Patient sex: M
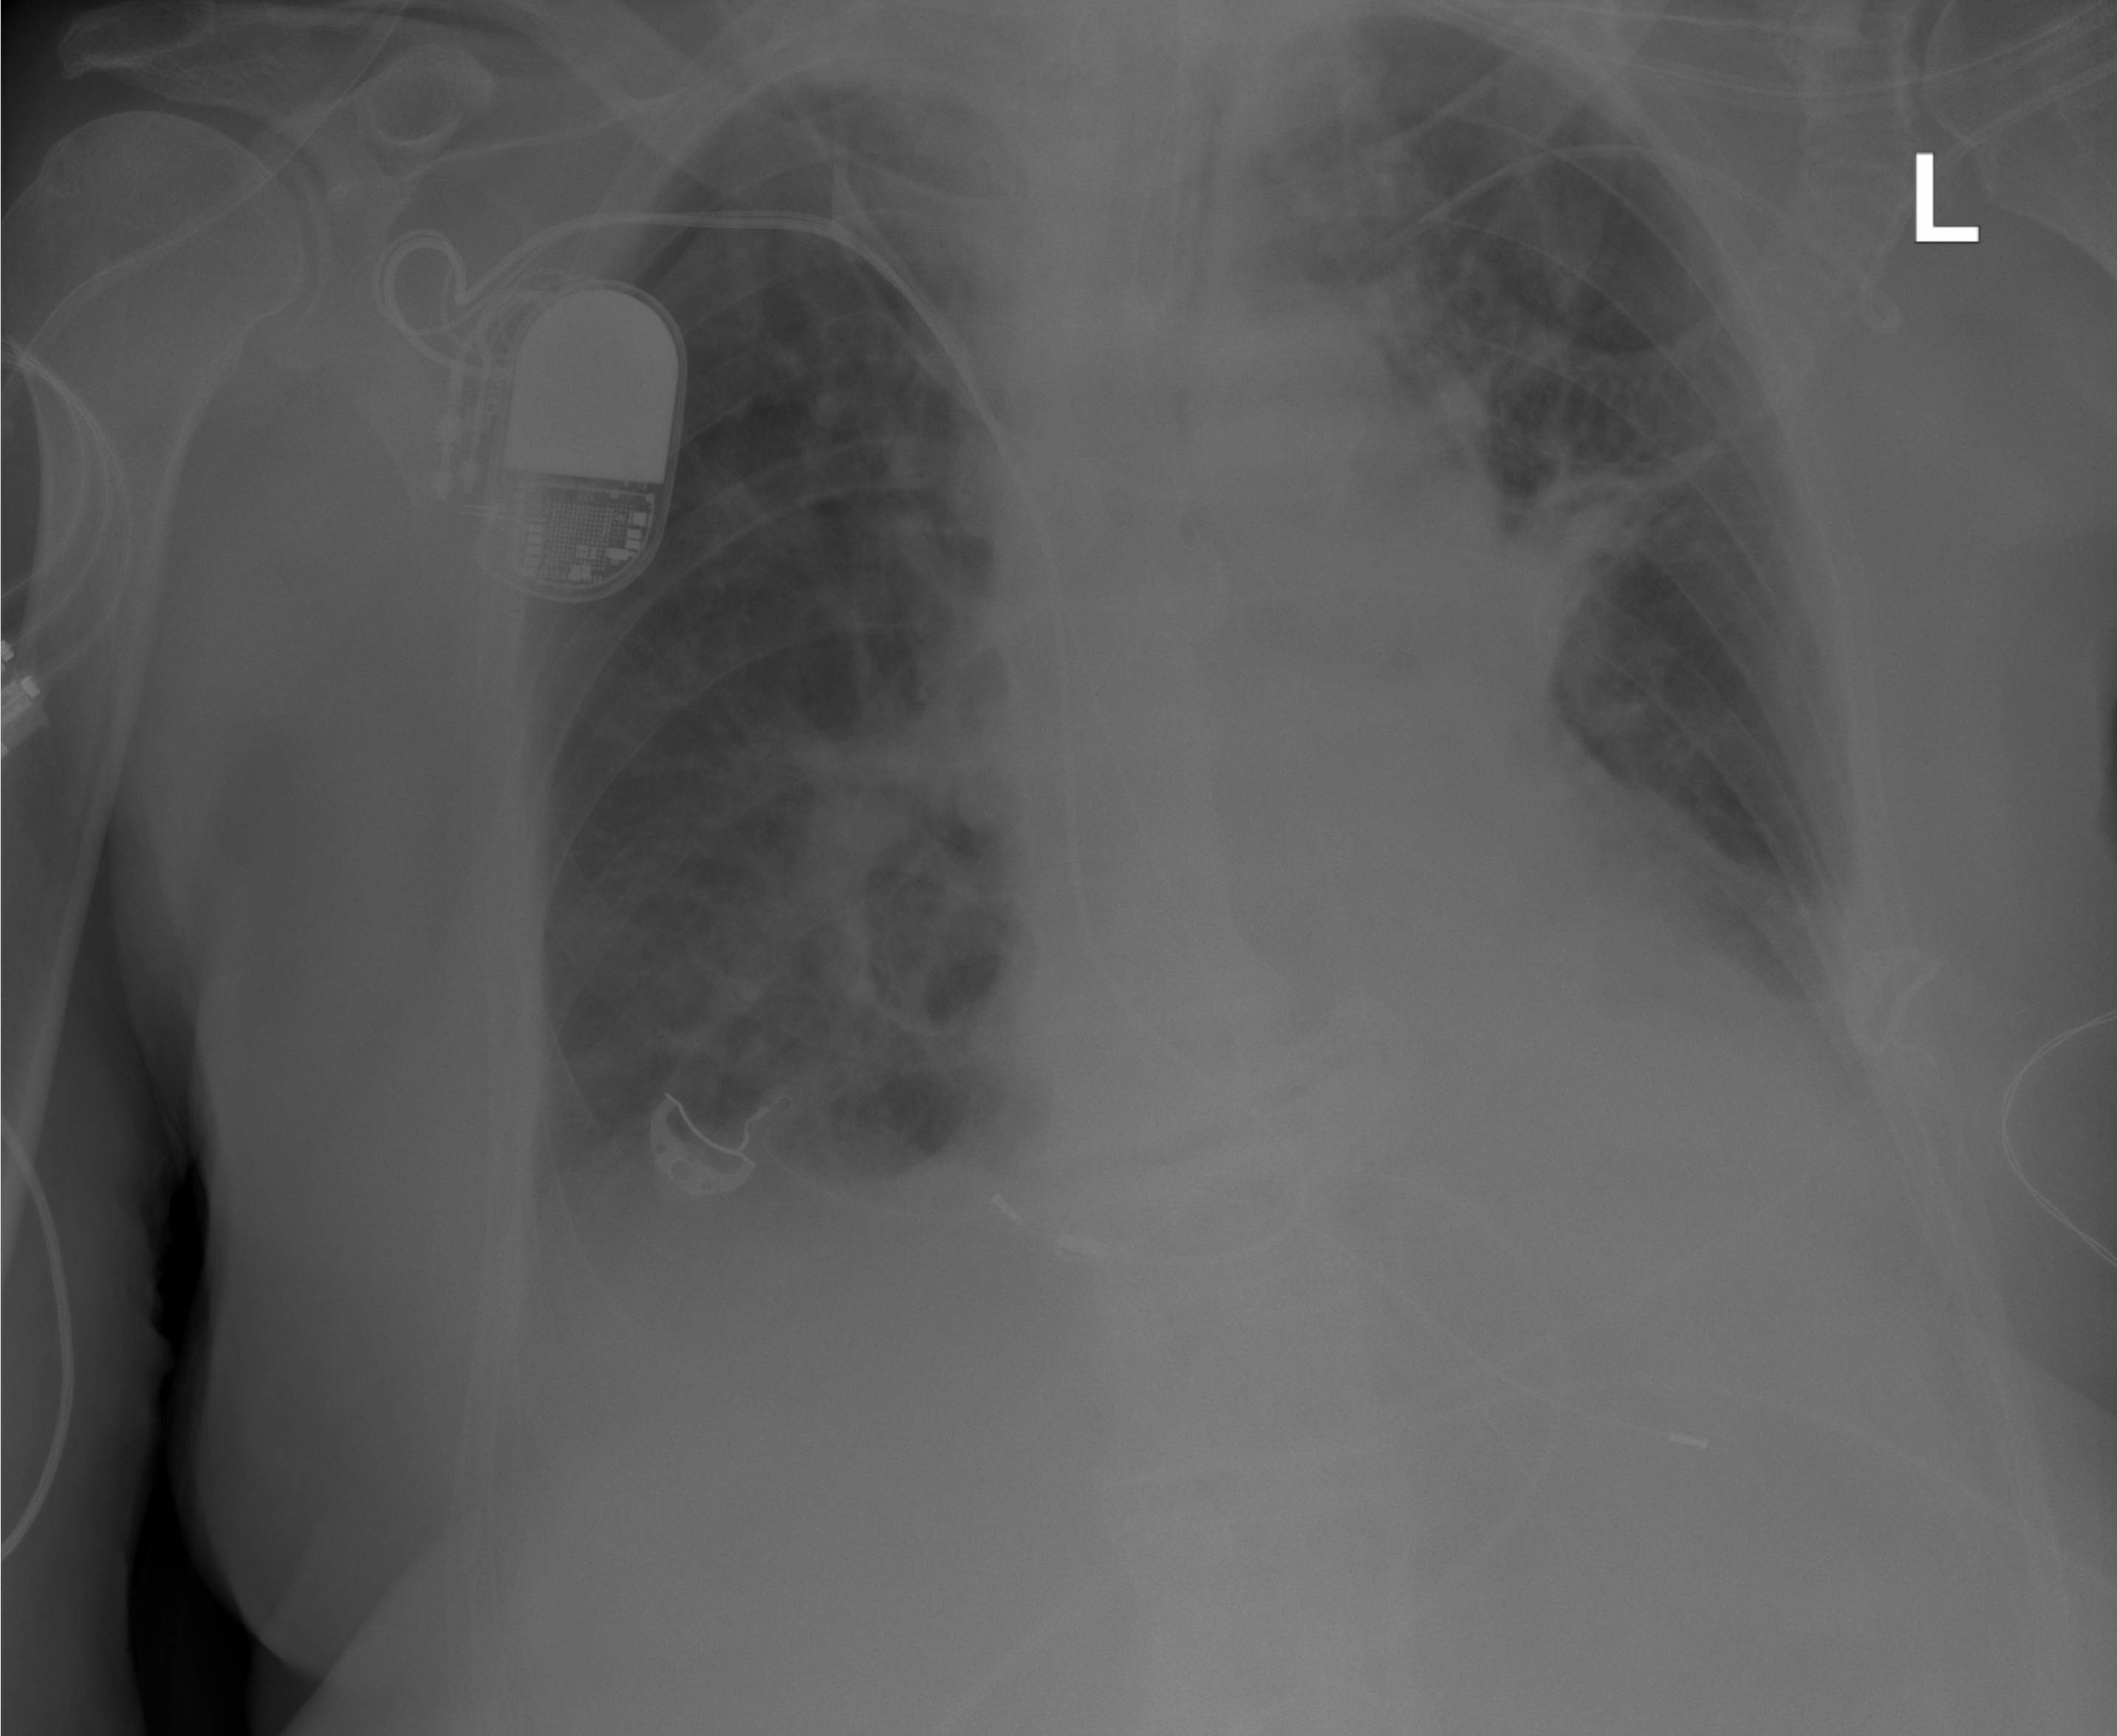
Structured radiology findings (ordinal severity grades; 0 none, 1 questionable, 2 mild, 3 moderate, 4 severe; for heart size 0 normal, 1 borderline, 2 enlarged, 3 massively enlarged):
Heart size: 2
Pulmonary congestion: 2
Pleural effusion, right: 2
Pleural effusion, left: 2
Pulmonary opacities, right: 2
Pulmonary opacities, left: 3
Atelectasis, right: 3
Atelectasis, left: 3